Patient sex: F
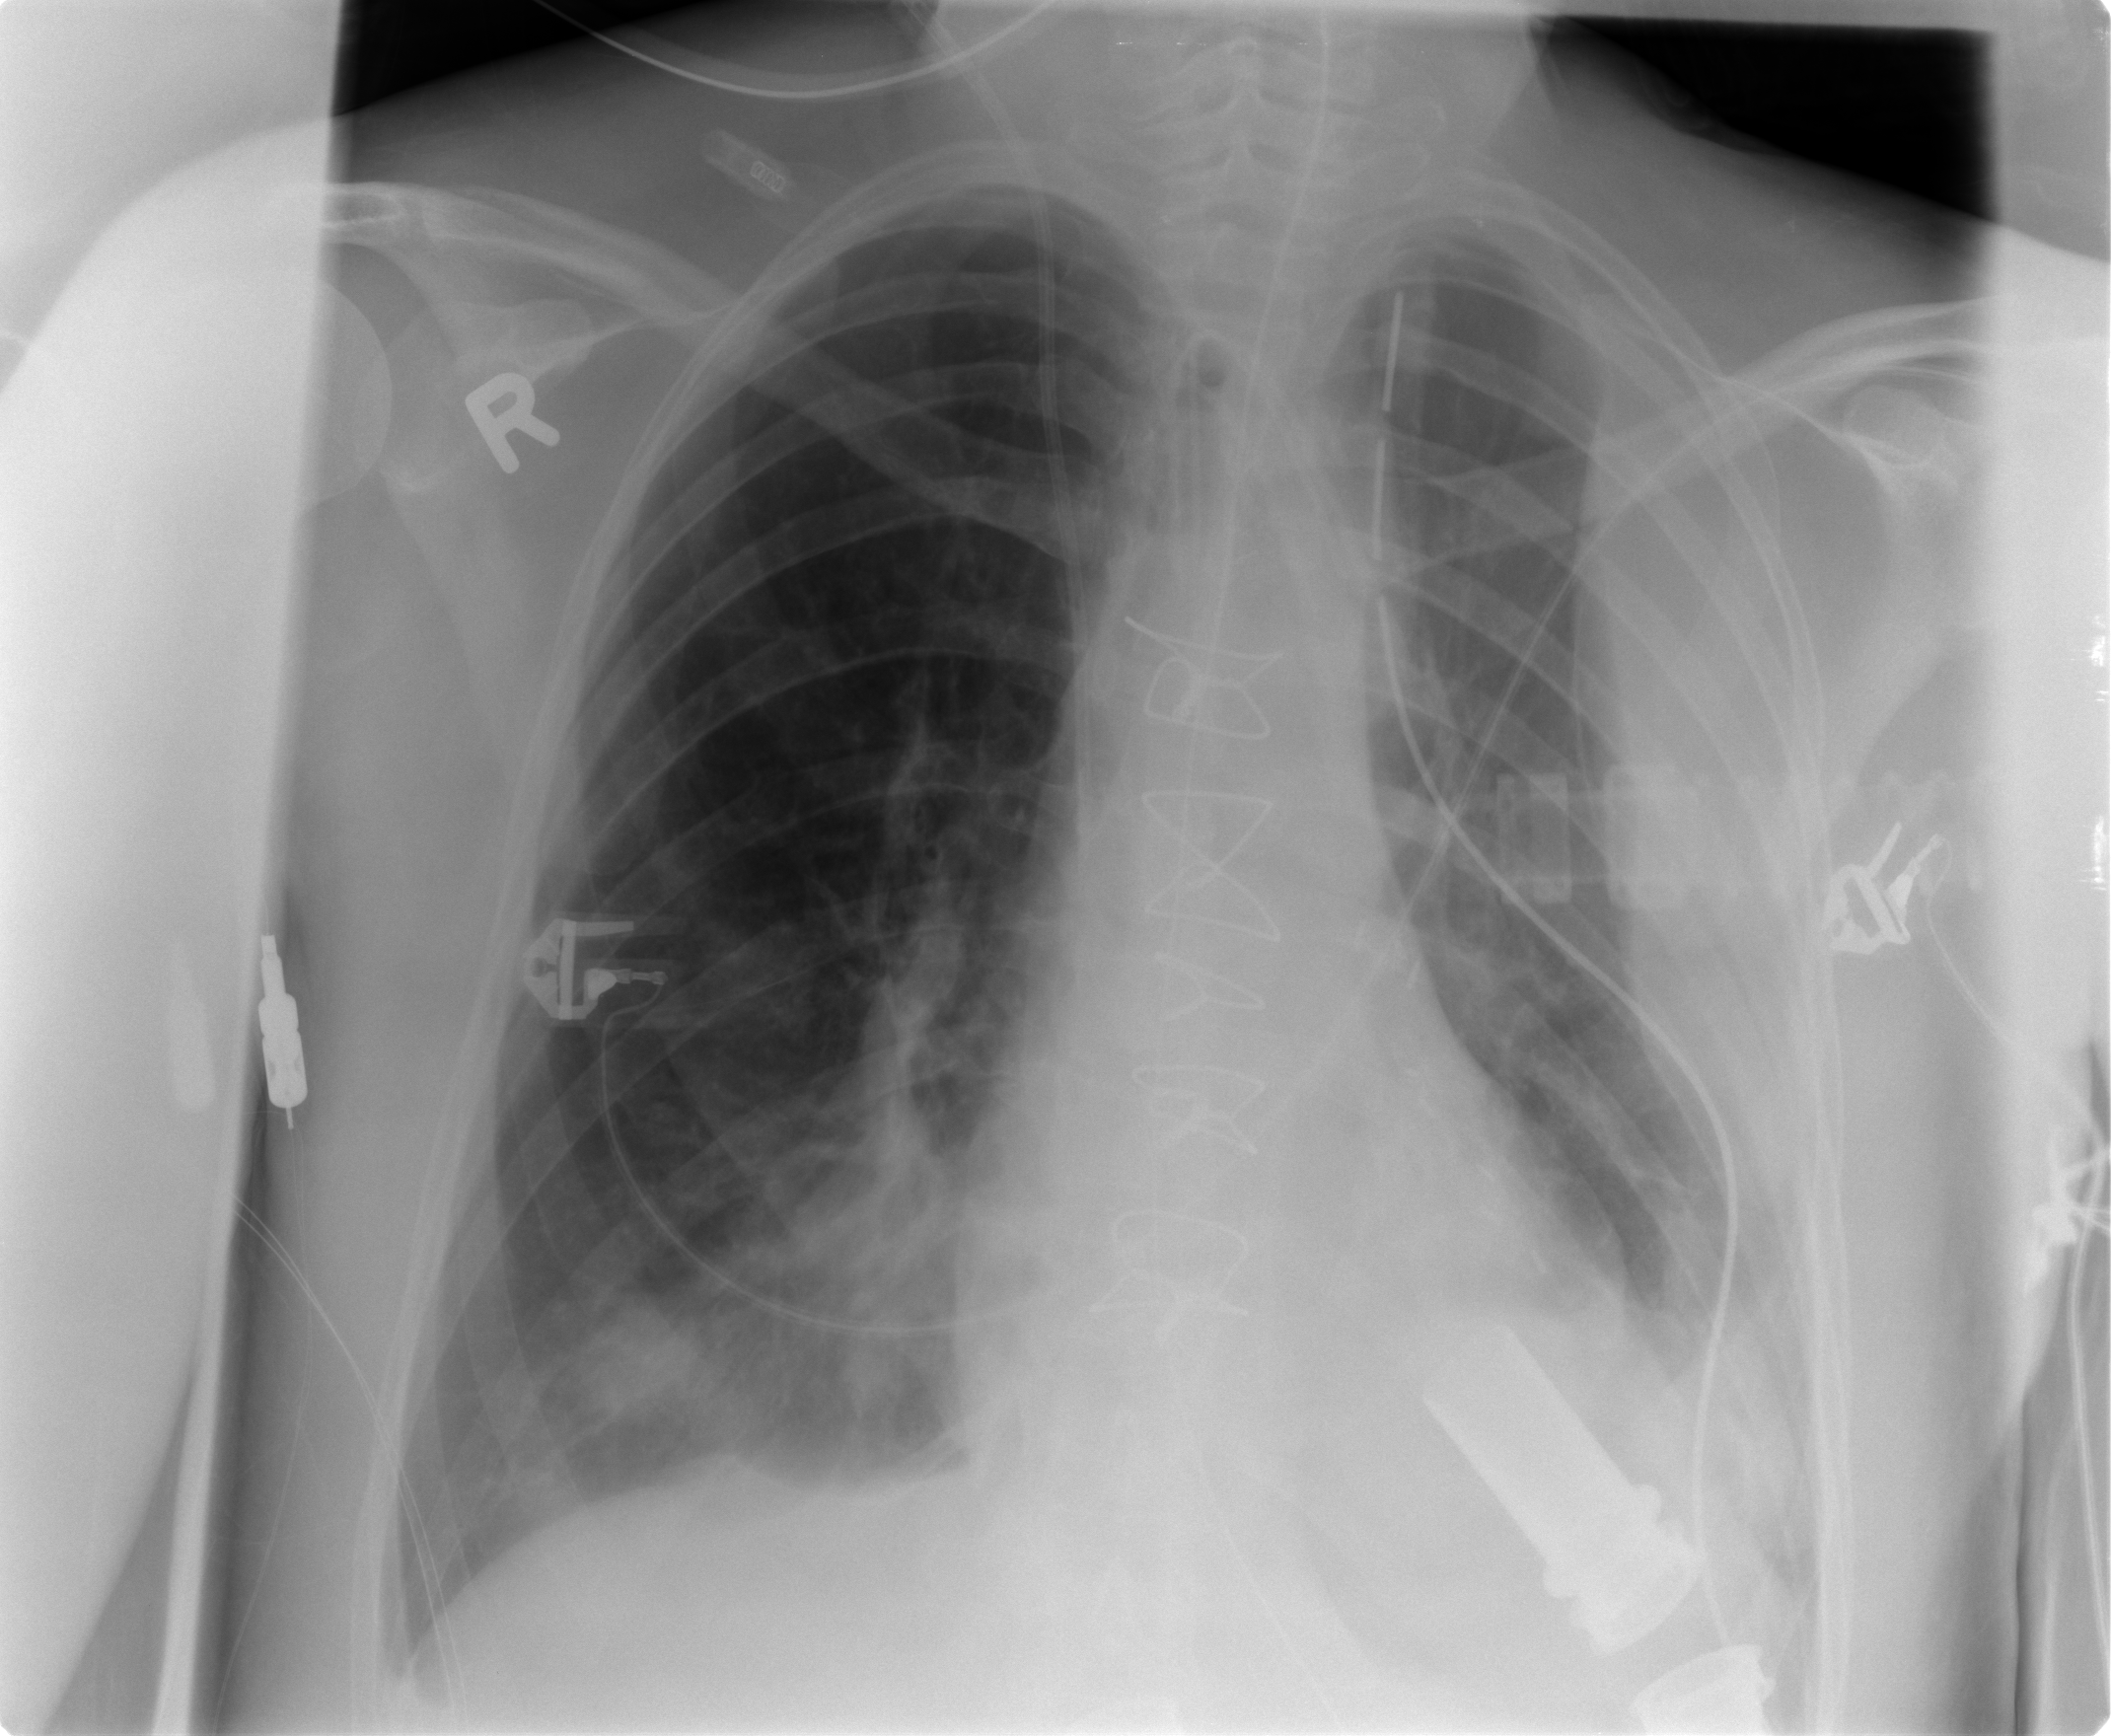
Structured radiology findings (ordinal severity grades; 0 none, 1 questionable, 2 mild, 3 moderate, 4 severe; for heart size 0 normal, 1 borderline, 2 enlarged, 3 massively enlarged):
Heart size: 0
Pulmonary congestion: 1
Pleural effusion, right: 0
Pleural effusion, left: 2
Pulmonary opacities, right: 2
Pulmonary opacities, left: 0
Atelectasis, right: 2
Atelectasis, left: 2